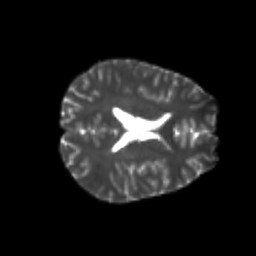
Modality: T2w
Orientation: axial
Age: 22
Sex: male
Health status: healthy
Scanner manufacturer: philips
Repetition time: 7.393 s
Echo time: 0.08599 s